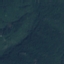
Land use / land cover: Forest